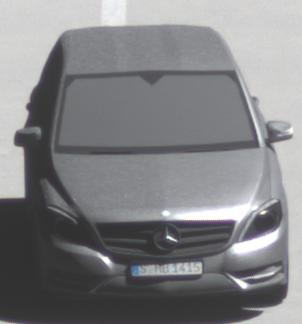
Make: Mercedes-Benz
Model: B 180 BlueEFFICIENCY
Detailed model: B-Class (246)
Model produced from: 2011/11
Model produced until: 2012/10
Doors: 5
Color: white
Road condition: dry road
Daytime: midday
Contrast: high contrast